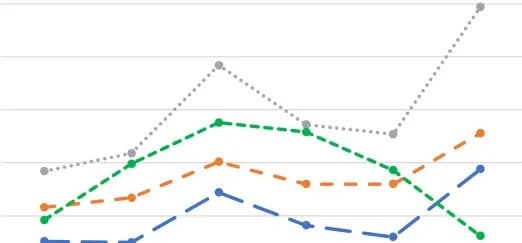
Dynamic lymphocyte parameters during SARS-CoV-2 infection.
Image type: pathology (immunostaining)